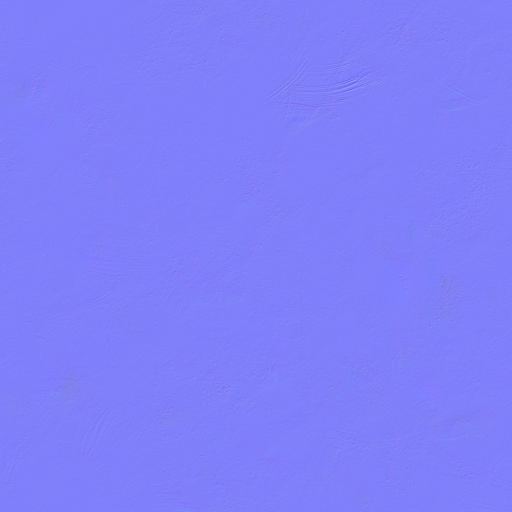
clean grey light metal reflection rough scratch steel